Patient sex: M
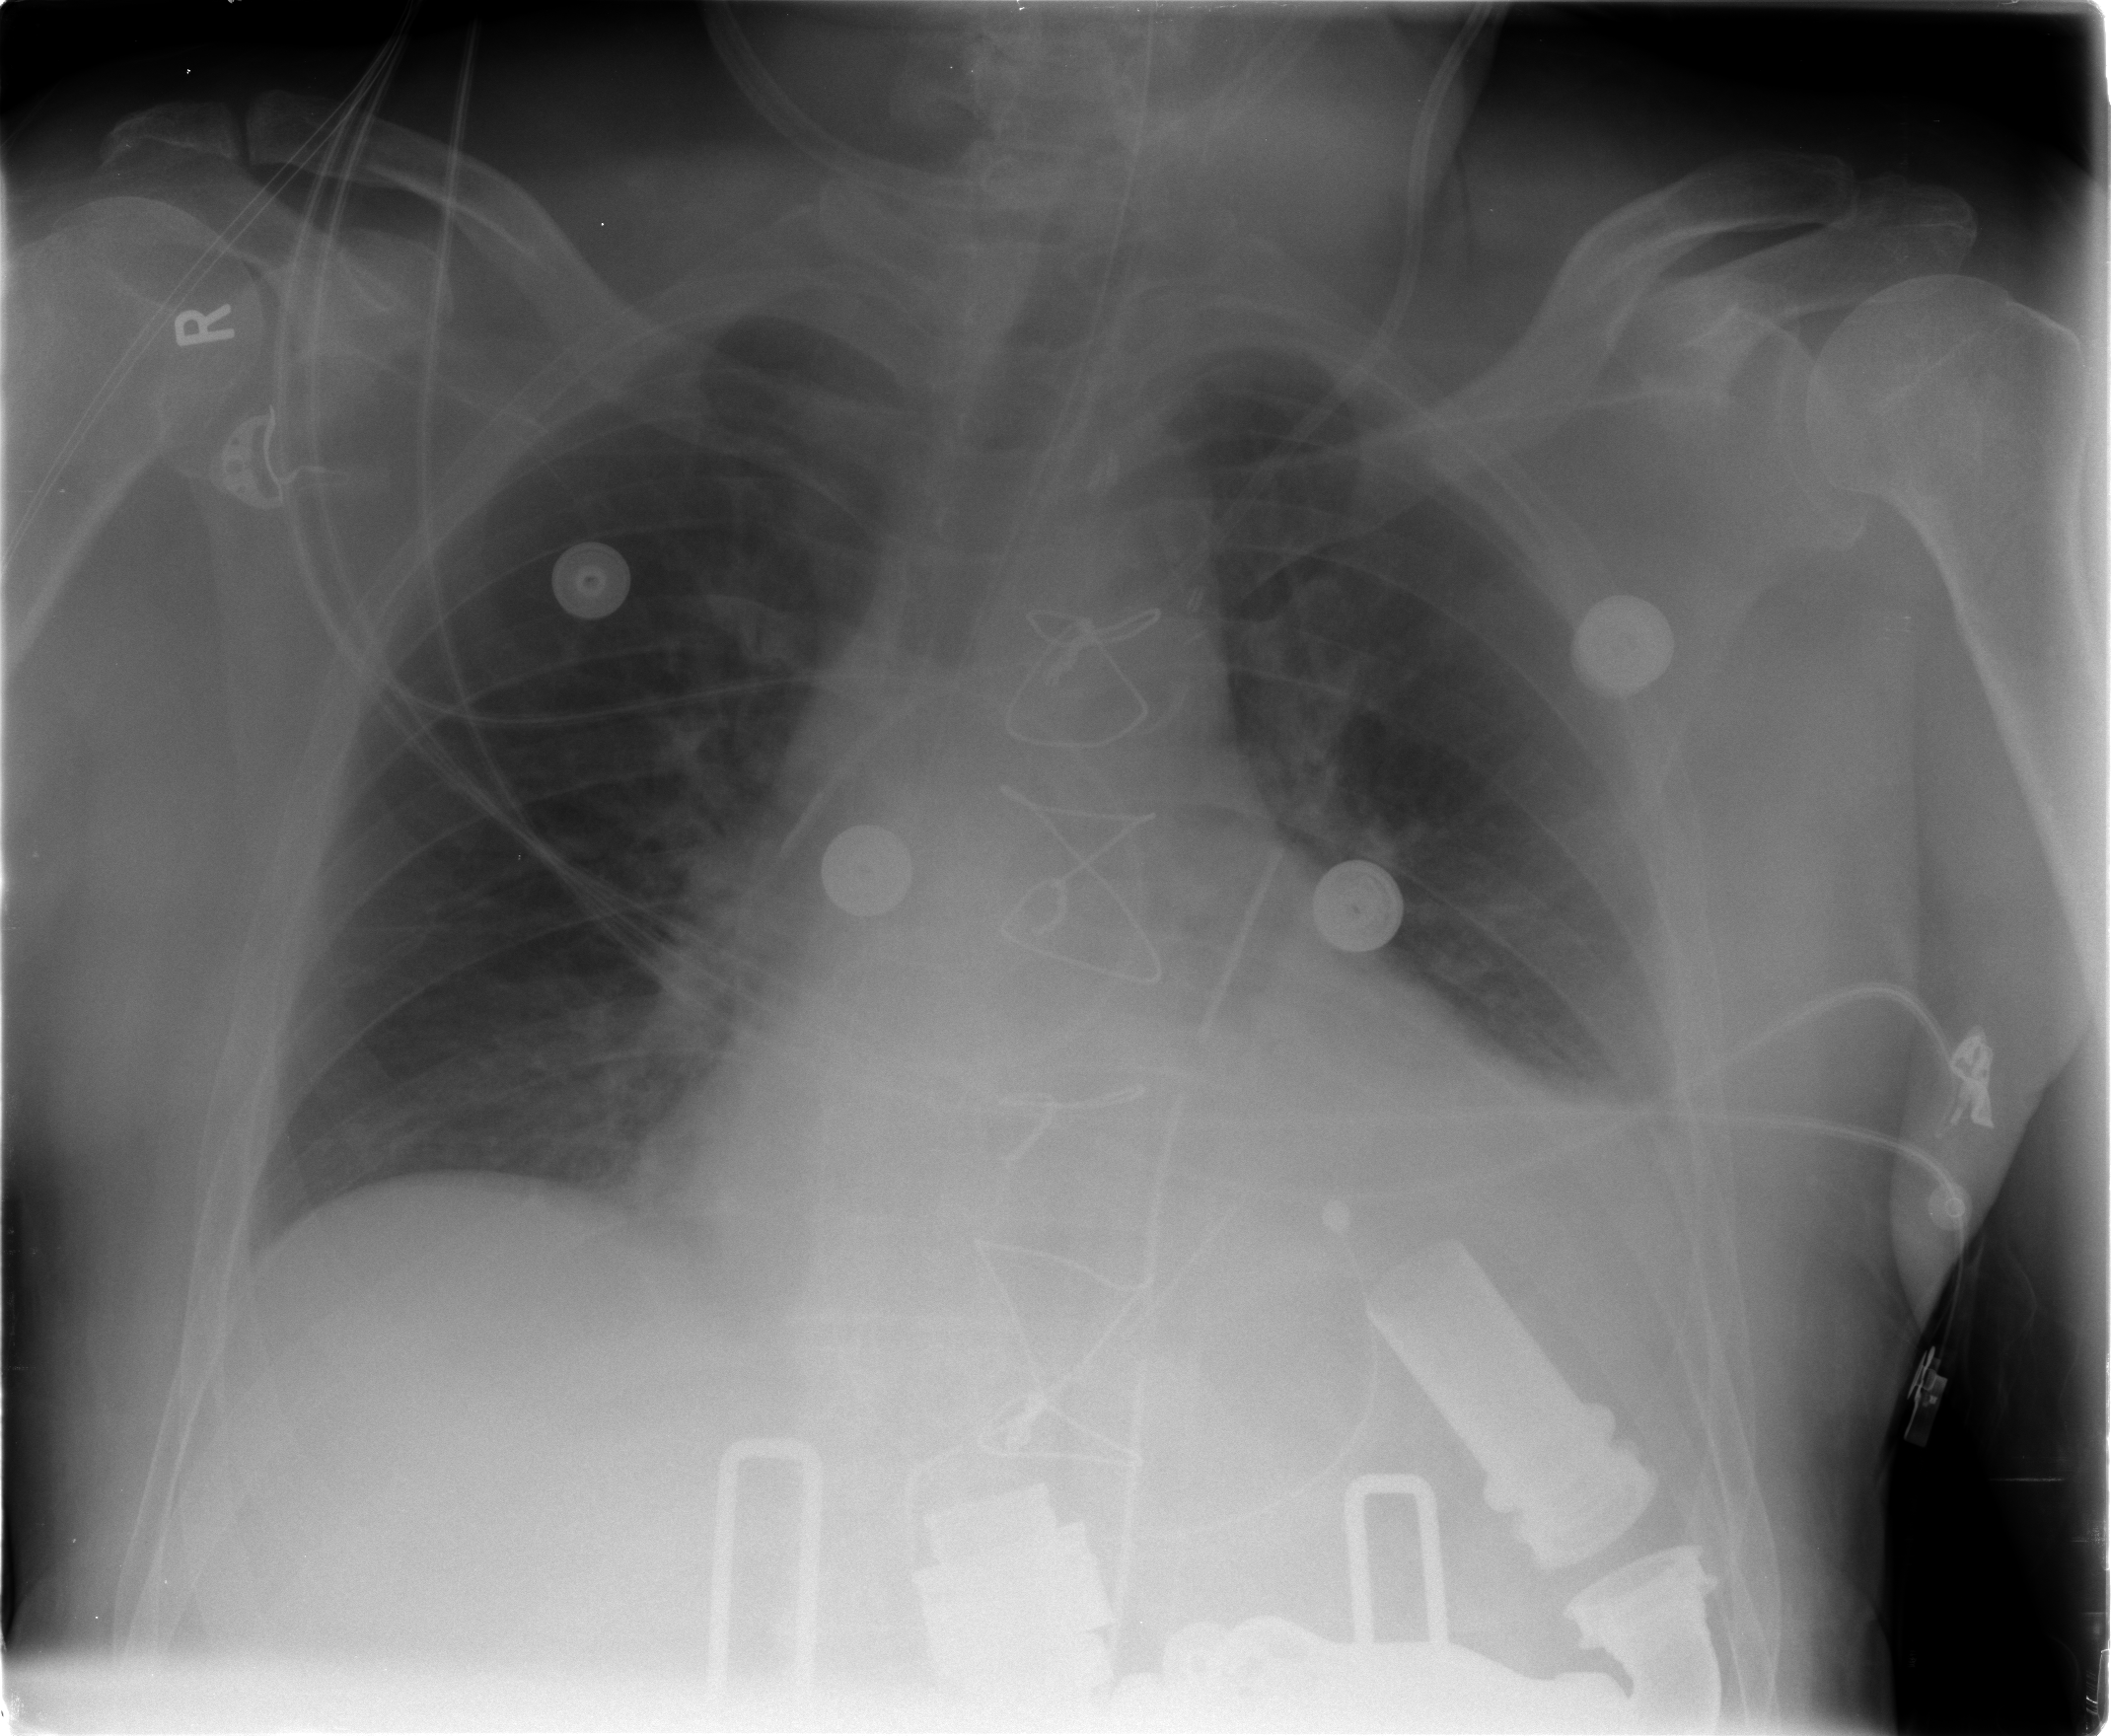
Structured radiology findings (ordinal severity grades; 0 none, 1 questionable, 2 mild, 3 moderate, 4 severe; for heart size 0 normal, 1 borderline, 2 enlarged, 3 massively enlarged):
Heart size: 2
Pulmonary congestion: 0
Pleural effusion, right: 0
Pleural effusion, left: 1
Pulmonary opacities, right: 0
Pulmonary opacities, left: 0
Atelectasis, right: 0
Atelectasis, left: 0